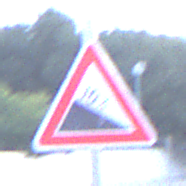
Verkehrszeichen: Gefaelle10
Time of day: SunriseSunset
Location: Outdoor (Suburban)
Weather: PartlyCloudy
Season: NotSpecified
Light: Natural